Field crop: maize
Growth stage: 2
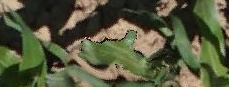
Species: maize